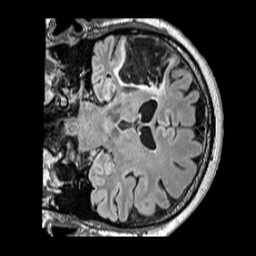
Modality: FLAIR
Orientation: coronal
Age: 66
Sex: male
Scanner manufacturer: siemens
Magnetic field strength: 3 T
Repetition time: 5 s
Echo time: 0.387 s